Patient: sex F, age 68
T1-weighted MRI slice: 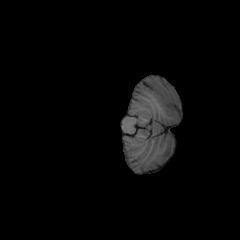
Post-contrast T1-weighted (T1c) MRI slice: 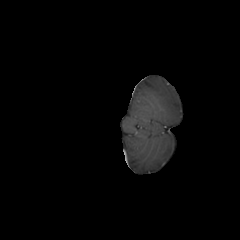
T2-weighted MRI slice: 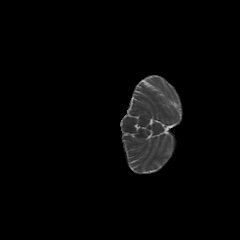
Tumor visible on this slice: no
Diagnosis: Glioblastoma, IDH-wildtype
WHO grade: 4